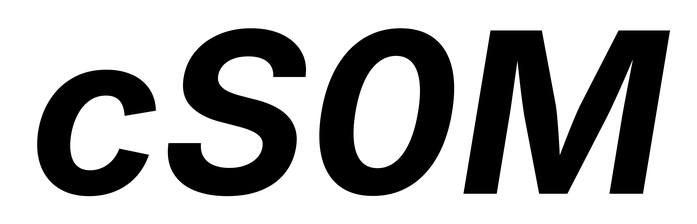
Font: Inter-Italic_Bold_Italic